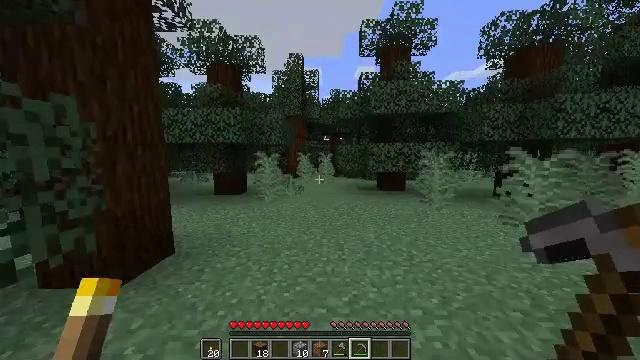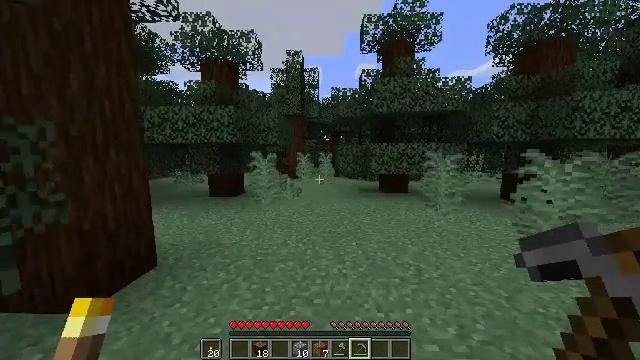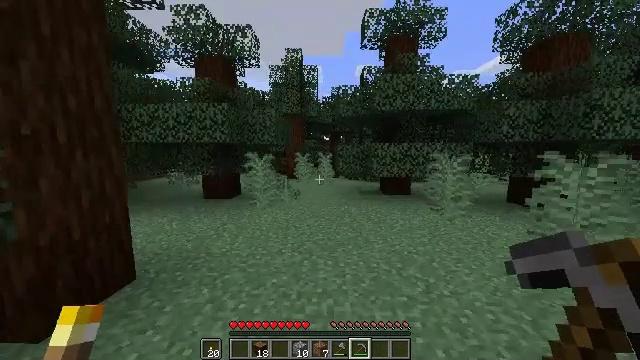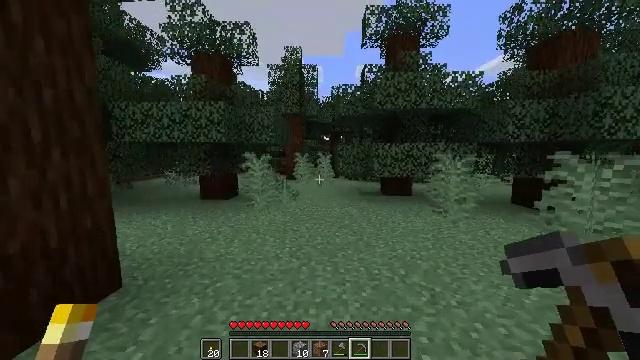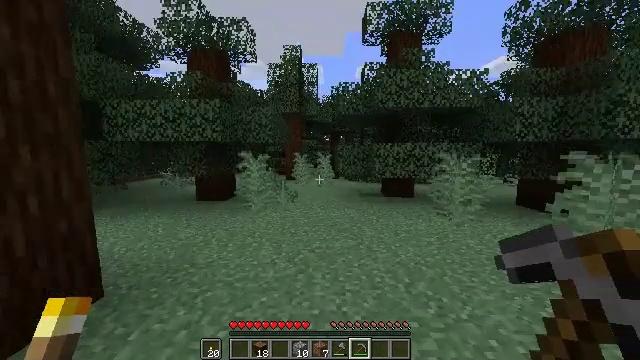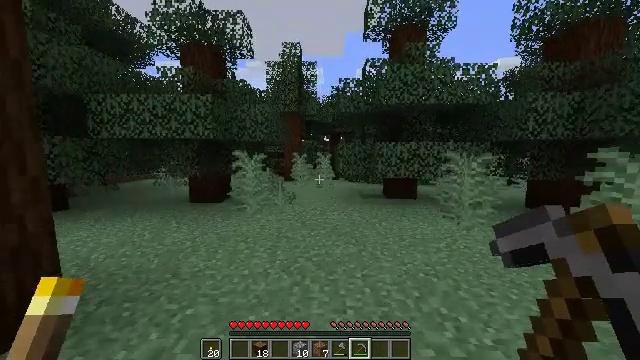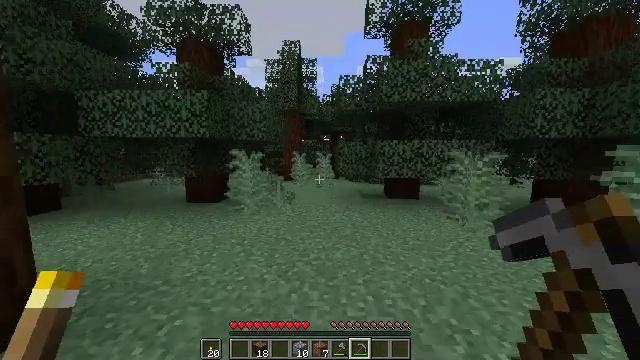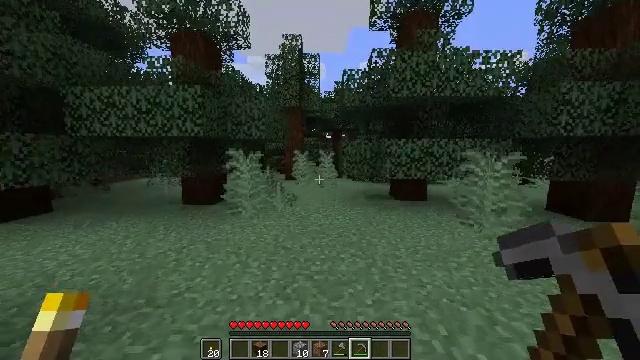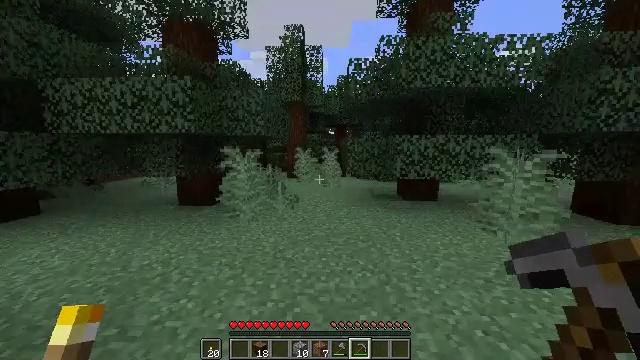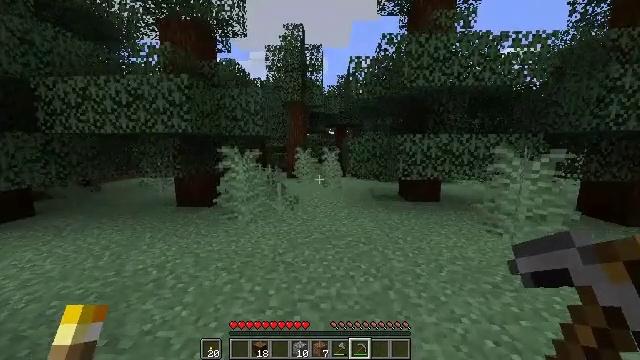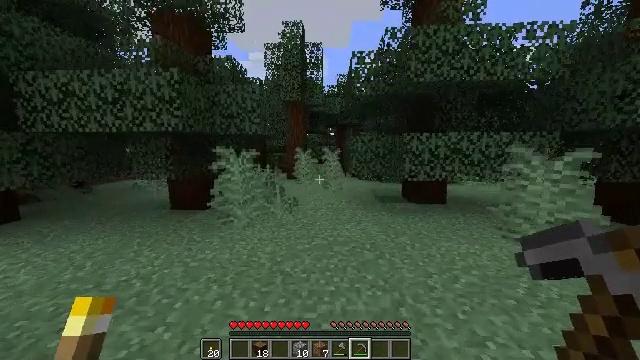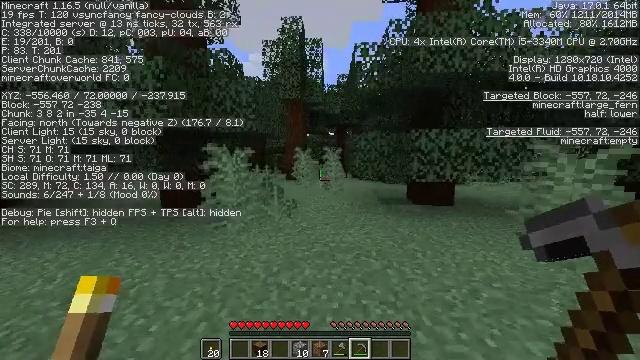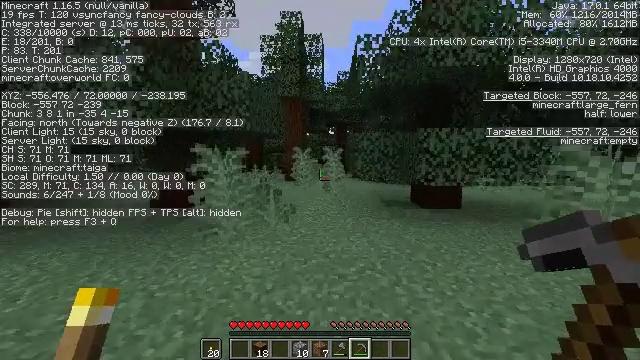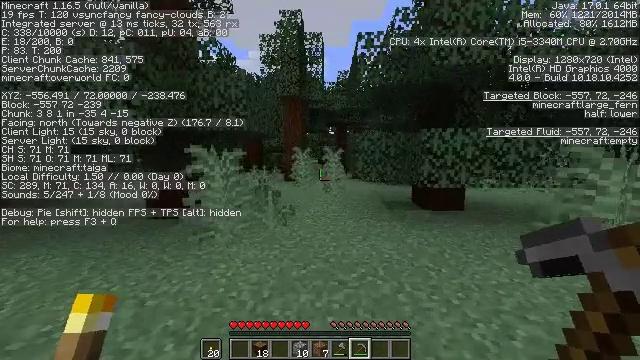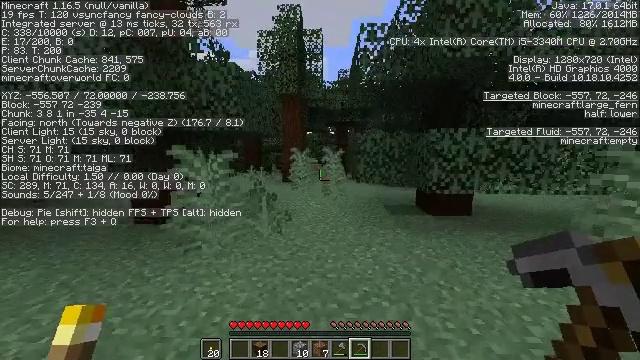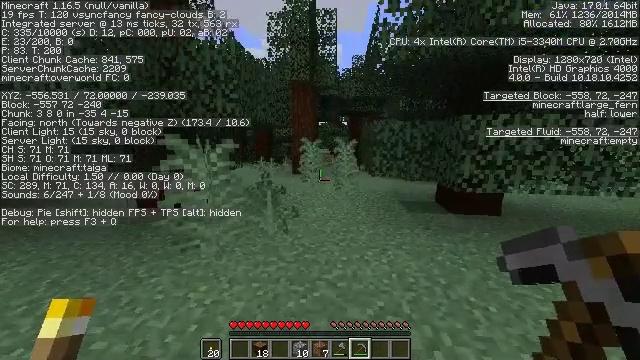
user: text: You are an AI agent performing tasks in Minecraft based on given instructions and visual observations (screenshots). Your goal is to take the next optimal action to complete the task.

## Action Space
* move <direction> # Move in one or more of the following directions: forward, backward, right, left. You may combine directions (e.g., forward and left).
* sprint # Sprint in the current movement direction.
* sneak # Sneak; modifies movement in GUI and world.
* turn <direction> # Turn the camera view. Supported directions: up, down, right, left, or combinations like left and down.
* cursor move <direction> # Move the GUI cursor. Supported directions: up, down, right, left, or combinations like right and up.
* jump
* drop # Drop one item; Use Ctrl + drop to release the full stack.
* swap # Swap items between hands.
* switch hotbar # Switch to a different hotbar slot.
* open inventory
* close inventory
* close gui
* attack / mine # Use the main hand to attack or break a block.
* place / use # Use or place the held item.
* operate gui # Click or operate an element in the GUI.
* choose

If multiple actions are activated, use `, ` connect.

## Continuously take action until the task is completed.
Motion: motion action
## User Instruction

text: Harvest grass block to clear the area.
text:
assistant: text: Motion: move forward
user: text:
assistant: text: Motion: move forward
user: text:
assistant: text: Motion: move forward
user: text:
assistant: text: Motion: move forward
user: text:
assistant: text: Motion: move forward
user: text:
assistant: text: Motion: move forward
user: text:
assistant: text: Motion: move forward
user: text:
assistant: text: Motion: move forward
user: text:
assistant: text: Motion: move forward
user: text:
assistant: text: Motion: move forward
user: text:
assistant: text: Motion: move forward
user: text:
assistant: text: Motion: move forward
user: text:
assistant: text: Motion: move forward
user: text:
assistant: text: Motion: move forward
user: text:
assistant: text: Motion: move forward, turn left and down
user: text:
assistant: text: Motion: move forward
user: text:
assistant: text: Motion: move forward
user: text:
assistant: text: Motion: move forward
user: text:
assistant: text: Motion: move forward
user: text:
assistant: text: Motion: move forward
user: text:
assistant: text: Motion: move forward
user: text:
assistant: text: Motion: move forward
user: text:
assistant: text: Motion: move forward, turn down
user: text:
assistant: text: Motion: move forward, jump
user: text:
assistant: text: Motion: move forward, jump
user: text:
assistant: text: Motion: move forward, jump
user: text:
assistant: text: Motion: move forward, jump
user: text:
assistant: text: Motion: move forward, jump
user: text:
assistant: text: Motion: move forward
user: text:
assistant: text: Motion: move forward, turn right and down